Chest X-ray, AP view. Patient: 64 years old, sex F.
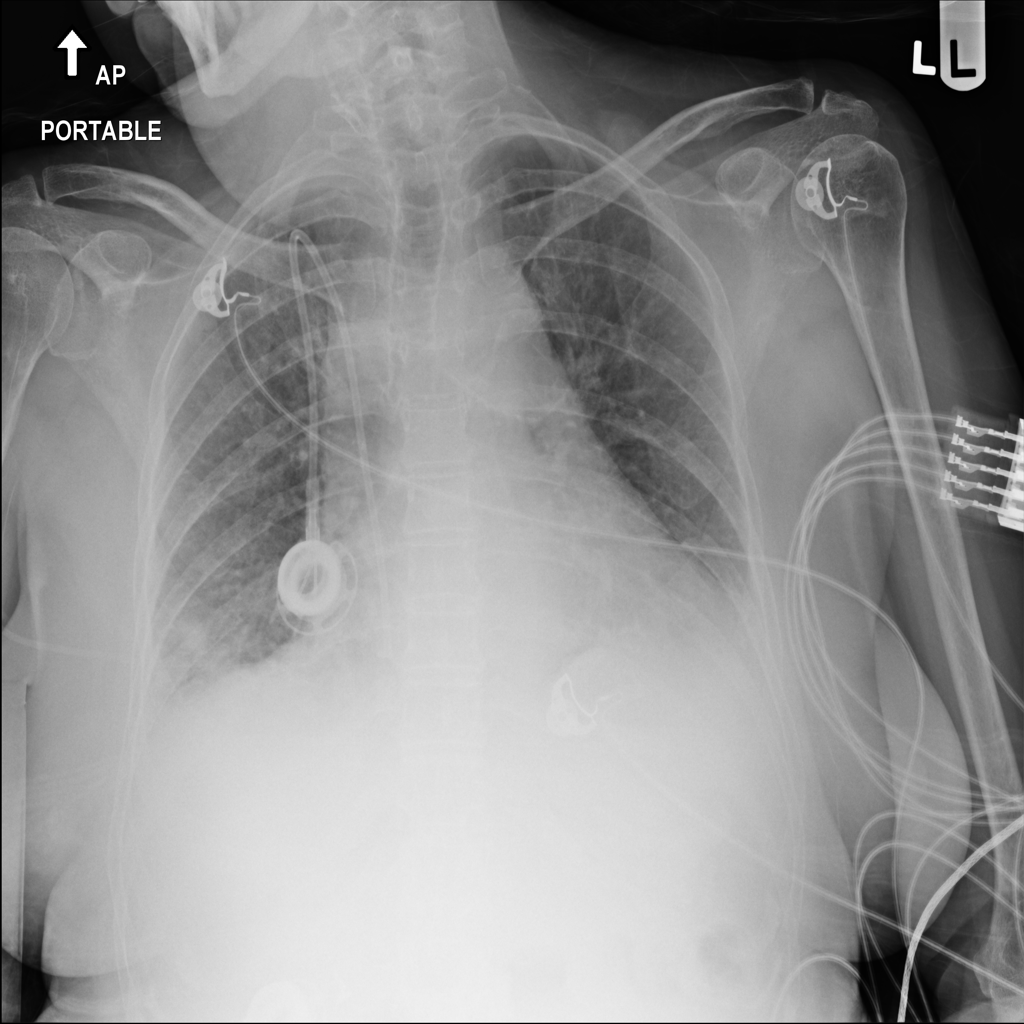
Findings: Effusion, Nodule